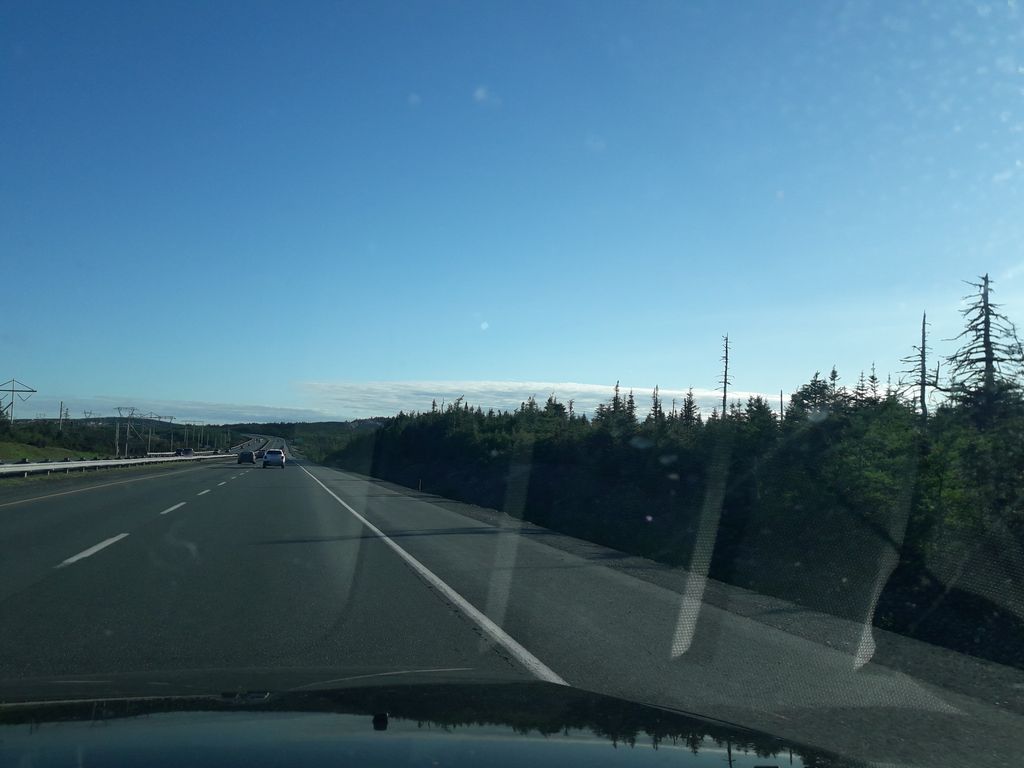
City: st_johns